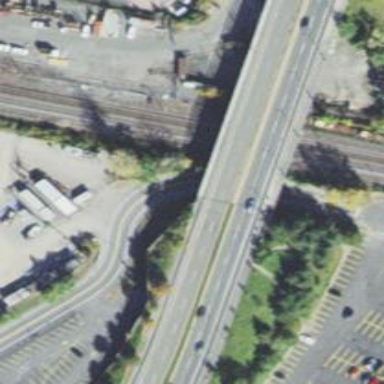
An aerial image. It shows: Trunk highway bridge.